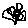
Label: flower